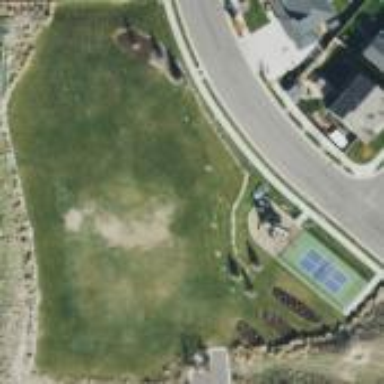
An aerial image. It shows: Well-maintained park with mown grass.